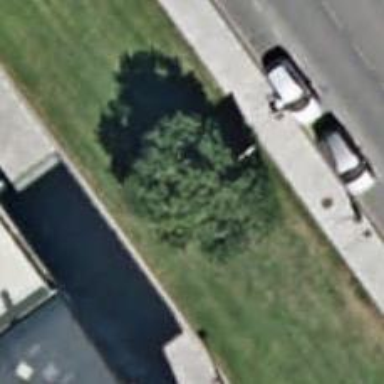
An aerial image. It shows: Broadleaved evergreen tree in its natural setting.